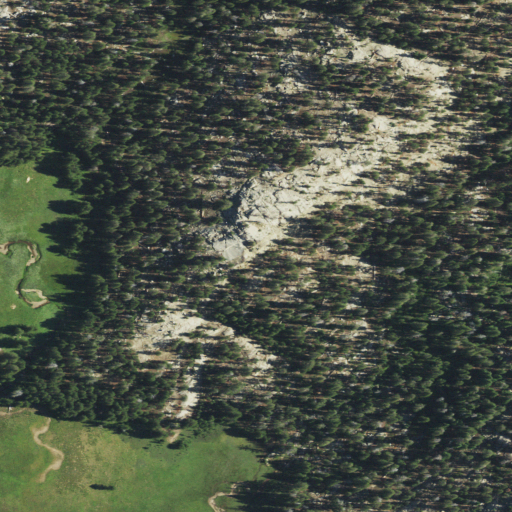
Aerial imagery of plain(s) in California named Stanislaus Meadow containing evergreen forest, shrub, herbaceous wetlands, and woody wetlands